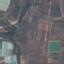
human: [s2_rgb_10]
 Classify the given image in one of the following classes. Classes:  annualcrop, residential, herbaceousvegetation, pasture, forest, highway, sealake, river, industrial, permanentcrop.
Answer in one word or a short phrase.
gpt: PermanentCrop